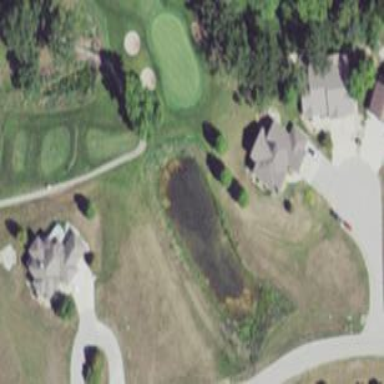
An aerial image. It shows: Scenic view of water hazard on golf course. The natural water feature adds beauty to the landscape.